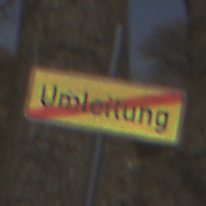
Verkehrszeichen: EndeDerUmleitungsankuendigung
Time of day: Midday
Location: Outdoor (Nature)
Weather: Clear
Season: NotSpecified
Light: Natural